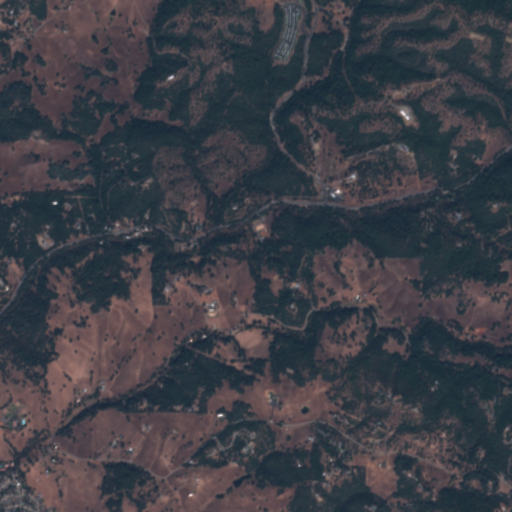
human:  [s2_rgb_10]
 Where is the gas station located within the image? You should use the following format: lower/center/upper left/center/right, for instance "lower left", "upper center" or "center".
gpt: The gas station is located in the center of the image.
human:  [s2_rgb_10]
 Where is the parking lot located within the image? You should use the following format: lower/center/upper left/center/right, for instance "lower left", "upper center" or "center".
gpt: The parking lot is located in the center right of the image.
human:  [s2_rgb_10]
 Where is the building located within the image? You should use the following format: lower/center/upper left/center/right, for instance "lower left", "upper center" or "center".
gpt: The building is located in the center right of the image.
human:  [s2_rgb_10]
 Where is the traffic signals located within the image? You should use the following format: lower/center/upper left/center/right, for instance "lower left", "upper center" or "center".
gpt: The traffic signals is located in the center of the image.
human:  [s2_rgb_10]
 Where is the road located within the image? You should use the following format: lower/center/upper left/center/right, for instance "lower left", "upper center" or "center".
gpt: There is no road in the image.